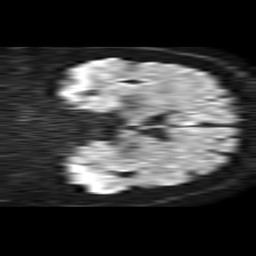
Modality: TRACE
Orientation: coronal
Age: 54
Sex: male
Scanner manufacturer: philips
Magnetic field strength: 1.5 T
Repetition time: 4.6 s
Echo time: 0.08631 s